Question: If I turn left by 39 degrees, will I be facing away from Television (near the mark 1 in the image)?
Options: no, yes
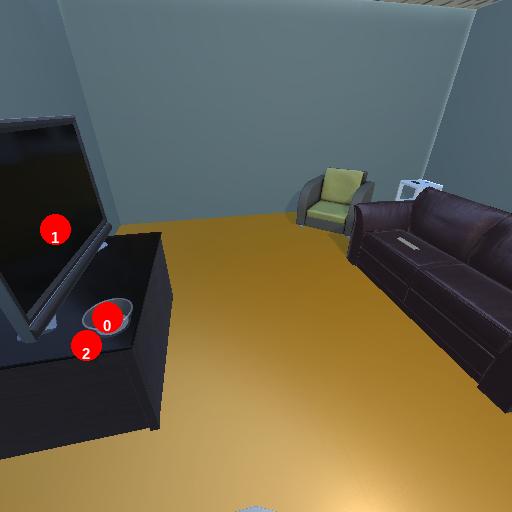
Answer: no